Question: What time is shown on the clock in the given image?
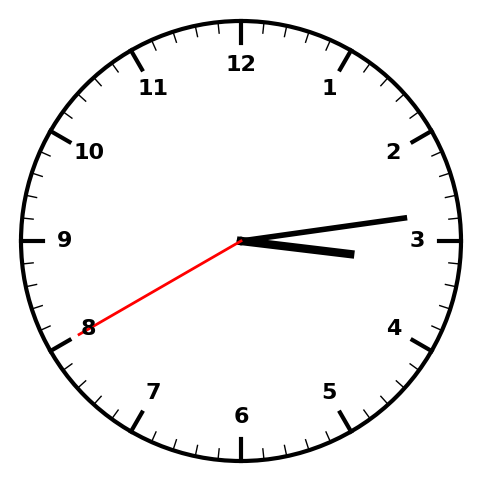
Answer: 03:13:40